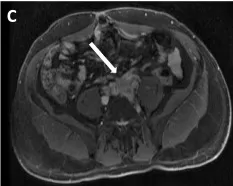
(C) After 12 months of the RFA procedure, the tumor further shrinks to 7.2 x 4.8 x 4.1 cm. RFA, radiofrequency ablation.
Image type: radiology (mri)